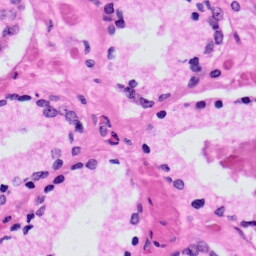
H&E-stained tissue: Prostate